Question: I'm doing a mini game just by using a linear layout with buttons and textfields. I want to have an overlay like the highscore overlay in flappy bird:

(the orange box in the middle)
Are there any ways to get this without converting my current layout into a canvas ?
Thanks !
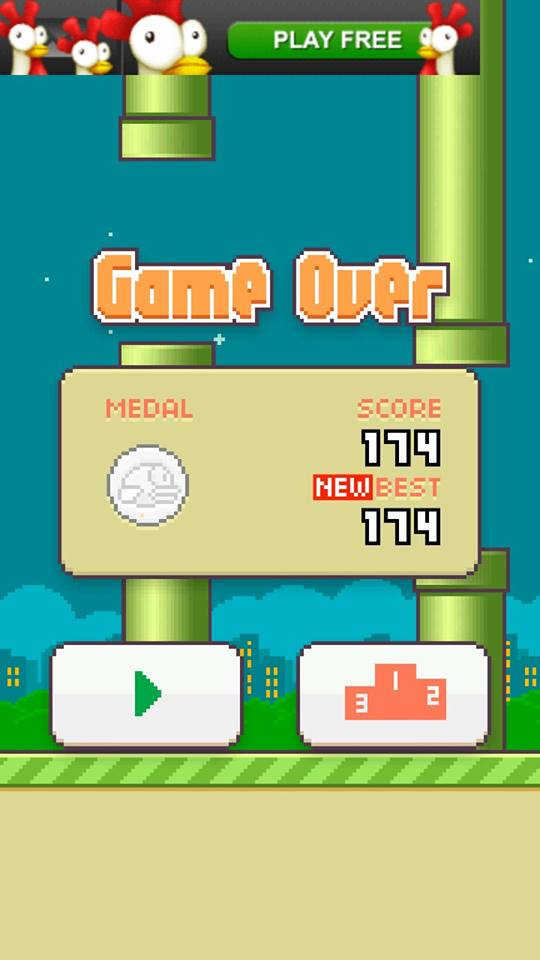
Answer: You need to change 'LinearLayout' to a 'RelativeLayout'. Make the overlay default as invisible, then use 'setVisibility(View.VISIBLE)' on the overlay when you want it to show.